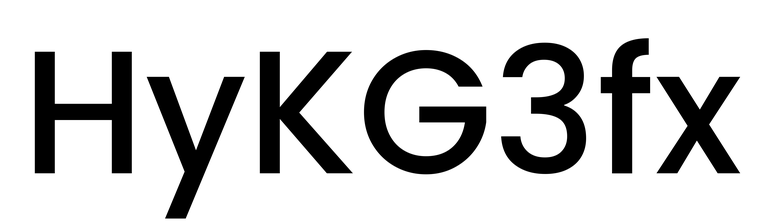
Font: Poppins-Medium